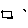
Label: square